Question: I am trying to generate contour plots on a polar plot and did some quick scripting in matlab to get some results. Out of curiosity I also wanted to try out the same thing in python using the matplotlib but somehow I am seeing different sets of contour plots for the same input data. I am trying to figure out whats going on and if there is anything I could tweak in my python code to get similar results in both cases.
A screenshot of the matlab results is here:

In the matlab code I used the 'scatteredinterpolant' function to get the interpolated data, I am assuming the differences are occurring due to the interpolation function used?
The input data is -
'''
Angles = [-180, -90, 0 , 90, 180, -135, -45,45, 135, 180,-90, 0, 90, 180 ]
Radii = [0,0.33,0.33,0.33,0.33,0.5,0.5,0.5,0.5,0.5,0.6,0.6,0.6,0.6]
Values = [30.42,24.75, 32.23, 34.26, 26.31, 20.58, 23.38, 34.15,27.21, 22.609, 16.013, 22.75, 27.062, 18.27]
'''
This was done using python 2.7, on spyder. I have tried both 'scipy.interpolate.griddata' as well as 'matplotlib.mlab.griddata' and the results are similar. I was unable to get the 'nn' method working in 'mlab.griddata' because it kept giving me masked data.
Apologies if I am missing anything relevant - please let me know if anyother info is required I will update my post.
Edit:
The linear scipt griddata image looks like:
<URL>
And the cubic scipy image looks like
<URL>
As for the code, here is the code - I pass the interpolation type string into the function where this code is present. So 'linear' and 'cubic' are the 2 inputs.
'''
val = np.array(list(values[i]))
radius = np.array(list(gamma[i]))
ang = [math.radians(np.array(list(theta[i]))[x]) for x in xrange(0,len(theta[i]))]
radiiGrid = np.linspace(min(radius),max(radius),100)
anglesGrid = np.linspace(min(ang),max(ang),100)
radiiGrid, anglesGrid = np.meshgrid(radiiGrid, anglesGrid)
zgrid = griddata((ang,radius),val,(anglesGrid,radiiGrid), method=interpType)
'''
The angle input is what comes out of 'np.array(list(theta[i]))[x]' - this is because the angle information is stored in a list of tuples (this is because I am reading in and sorting data). I took a look at the code to make sure the data is correct and it seems to line up. gamma corresponds to radii and values are the values in the sample data I provided.
Hope this helps!
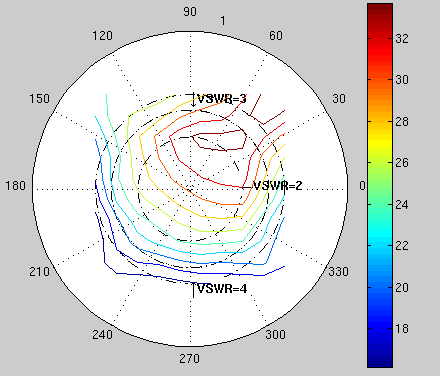
Answer: Polar plots in 'matplotlib' can get tricky. When that happens, a quick solution is to convert radii and angle to x,y, plot in a normal projection. Then make a empty polar axis to superimpose on it:
'''
from scipy.interpolate import griddata
Angles = [-180, -90, 0 , 90, 180, -135,
-45,45, 135, 180,-90, 0, 90, 180 ]
Radii = [0,0.33,0.33,0.33,0.33,0.5,0.5,
0.5,0.5,0.5,0.6,0.6,0.6,0.6]
Angles = np.array(Angles)/180.*np.pi
x = np.array(Radii)*np.sin(Angles)
y = np.array(Radii)*np.cos(Angles)
Values = [30.42,24.75, 32.23, 34.26, 26.31, 20.58,
23.38, 34.15,27.21, 22.609, 16.013, 22.75, 27.062, 18.27]
Xi = np.linspace(-1,1,100)
Yi = np.linspace(-1,1,100)
#make the axes
f = plt.figure()
left, bottom, width, height= [0,0, 1, 0.7]
ax = plt.axes([left, bottom, width, height])
pax = plt.axes([left, bottom, width, height],
projection='polar',
axisbg='none')
cax = plt.axes([0.8, 0, 0.05, 1])
ax.set_aspect(1)
ax.axis('Off')
# grid the data.
Vi = griddata((x, y), Values, (Xi[None,:], Yi[:,None]), method='cubic')
cf = ax.contour(Xi,Yi,Vi, 15, cmap=plt.cm.jet)
#make a custom colorbar, because the default is ugly
gradient = np.linspace(1, 0, 256)
gradient = np.vstack((gradient, gradient))
cax.xaxis.set_major_locator(plt.NullLocator())
cax.yaxis.tick_right()
cax.imshow(gradient.T, aspect='auto', cmap=plt.cm.jet)
cax.set_yticks(np.linspace(0,256,len(cf1.get_array())))
cax.set_yticklabels(map(str, cf.get_array())[::-1])
'''
<URL>